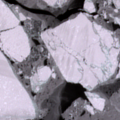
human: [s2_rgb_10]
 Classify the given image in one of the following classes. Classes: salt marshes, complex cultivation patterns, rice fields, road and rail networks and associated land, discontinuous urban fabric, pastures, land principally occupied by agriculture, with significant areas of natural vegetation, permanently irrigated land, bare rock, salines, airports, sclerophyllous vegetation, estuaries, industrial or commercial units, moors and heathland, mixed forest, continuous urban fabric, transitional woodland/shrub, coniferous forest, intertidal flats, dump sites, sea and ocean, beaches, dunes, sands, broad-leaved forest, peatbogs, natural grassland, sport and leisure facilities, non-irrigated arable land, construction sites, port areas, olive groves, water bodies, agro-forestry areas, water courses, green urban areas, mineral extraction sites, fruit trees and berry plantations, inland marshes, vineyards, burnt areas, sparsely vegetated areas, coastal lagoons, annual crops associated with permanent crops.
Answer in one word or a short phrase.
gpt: sea and ocean